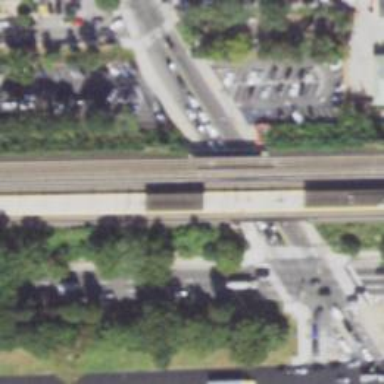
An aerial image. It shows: Bridge with electrified railway tracks.